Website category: university
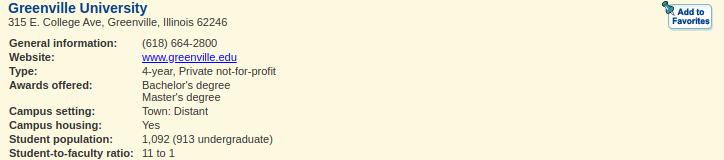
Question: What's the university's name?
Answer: Greenville University

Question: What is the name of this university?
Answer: Greenville University

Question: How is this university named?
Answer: Greenville University

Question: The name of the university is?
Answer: Greenville University

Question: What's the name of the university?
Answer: Greenville University

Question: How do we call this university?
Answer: Greenville University

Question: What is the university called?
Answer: Greenville University

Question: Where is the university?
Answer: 315 E. College Ave, Greenville, Illinois 62246

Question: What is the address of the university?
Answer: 315 E. College Ave, Greenville, Illinois 62246

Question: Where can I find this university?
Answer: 315 E. College Ave, Greenville, Illinois 62246

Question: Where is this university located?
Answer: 315 E. College Ave, Greenville, Illinois 62246

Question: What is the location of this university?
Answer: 315 E. College Ave, Greenville, Illinois 62246

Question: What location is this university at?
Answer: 315 E. College Ave, Greenville, Illinois 62246

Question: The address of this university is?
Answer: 315 E. College Ave, Greenville, Illinois 62246

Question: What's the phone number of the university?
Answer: (618) 664-2800

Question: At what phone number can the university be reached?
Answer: (618) 664-2800

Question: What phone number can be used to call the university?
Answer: (618) 664-2800

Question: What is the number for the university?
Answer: (618) 664-2800

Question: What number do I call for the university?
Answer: (618) 664-2800

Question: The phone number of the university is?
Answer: (618) 664-2800

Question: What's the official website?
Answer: www.greenville.edu

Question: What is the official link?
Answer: www.greenville.edu

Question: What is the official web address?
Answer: www.greenville.edu

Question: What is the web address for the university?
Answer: www.greenville.edu

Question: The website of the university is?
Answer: www.greenville.edu

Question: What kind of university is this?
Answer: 4-year, Private not-for-profit

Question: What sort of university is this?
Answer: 4-year, Private not-for-profit

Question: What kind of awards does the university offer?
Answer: Bachelor's degree Master's degree

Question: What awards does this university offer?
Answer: Bachelor's degree Master's degree

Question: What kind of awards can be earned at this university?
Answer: Bachelor's degree Master's degree

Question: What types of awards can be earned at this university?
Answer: Bachelor's degree Master's degree

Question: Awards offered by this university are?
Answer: Bachelor's degree Master's degree

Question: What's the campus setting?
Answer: Town: Distant

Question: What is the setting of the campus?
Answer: Town: Distant

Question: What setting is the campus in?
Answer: Town: Distant

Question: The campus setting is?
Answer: Town: Distant

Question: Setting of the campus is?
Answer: Town: Distant

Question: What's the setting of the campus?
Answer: Town: Distant

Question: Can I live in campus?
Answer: Yes

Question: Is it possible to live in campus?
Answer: Yes

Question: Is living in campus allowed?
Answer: Yes

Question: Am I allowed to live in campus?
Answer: Yes

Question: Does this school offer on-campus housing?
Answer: Yes

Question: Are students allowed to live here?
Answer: Yes

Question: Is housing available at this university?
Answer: Yes

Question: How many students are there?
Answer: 1,092 (913 undergraduate)

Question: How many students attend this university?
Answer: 1,092 (913 undergraduate)

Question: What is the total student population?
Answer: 1,092 (913 undergraduate)

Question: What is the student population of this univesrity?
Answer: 1,092 (913 undergraduate)

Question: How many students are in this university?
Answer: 1,092 (913 undergraduate)

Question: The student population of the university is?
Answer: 1,092 (913 undergraduate)

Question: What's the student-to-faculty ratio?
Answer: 11 to 1

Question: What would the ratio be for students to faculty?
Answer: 11 to 1

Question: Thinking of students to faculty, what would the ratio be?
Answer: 11 to 1

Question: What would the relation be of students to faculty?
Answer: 11 to 1

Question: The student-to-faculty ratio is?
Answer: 11 to 1

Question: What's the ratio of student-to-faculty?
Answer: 11 to 1

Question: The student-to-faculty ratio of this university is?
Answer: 11 to 1